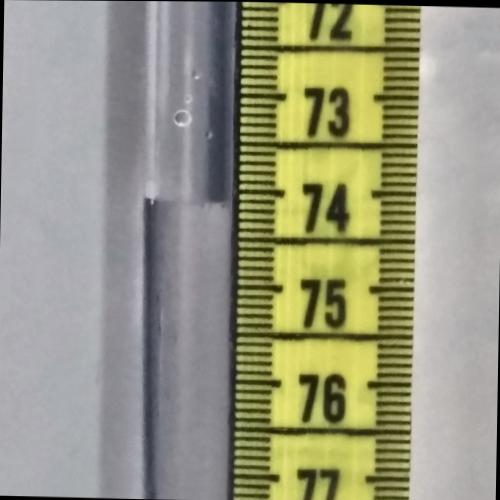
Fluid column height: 74.1 cm